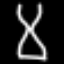
Label: hourglass